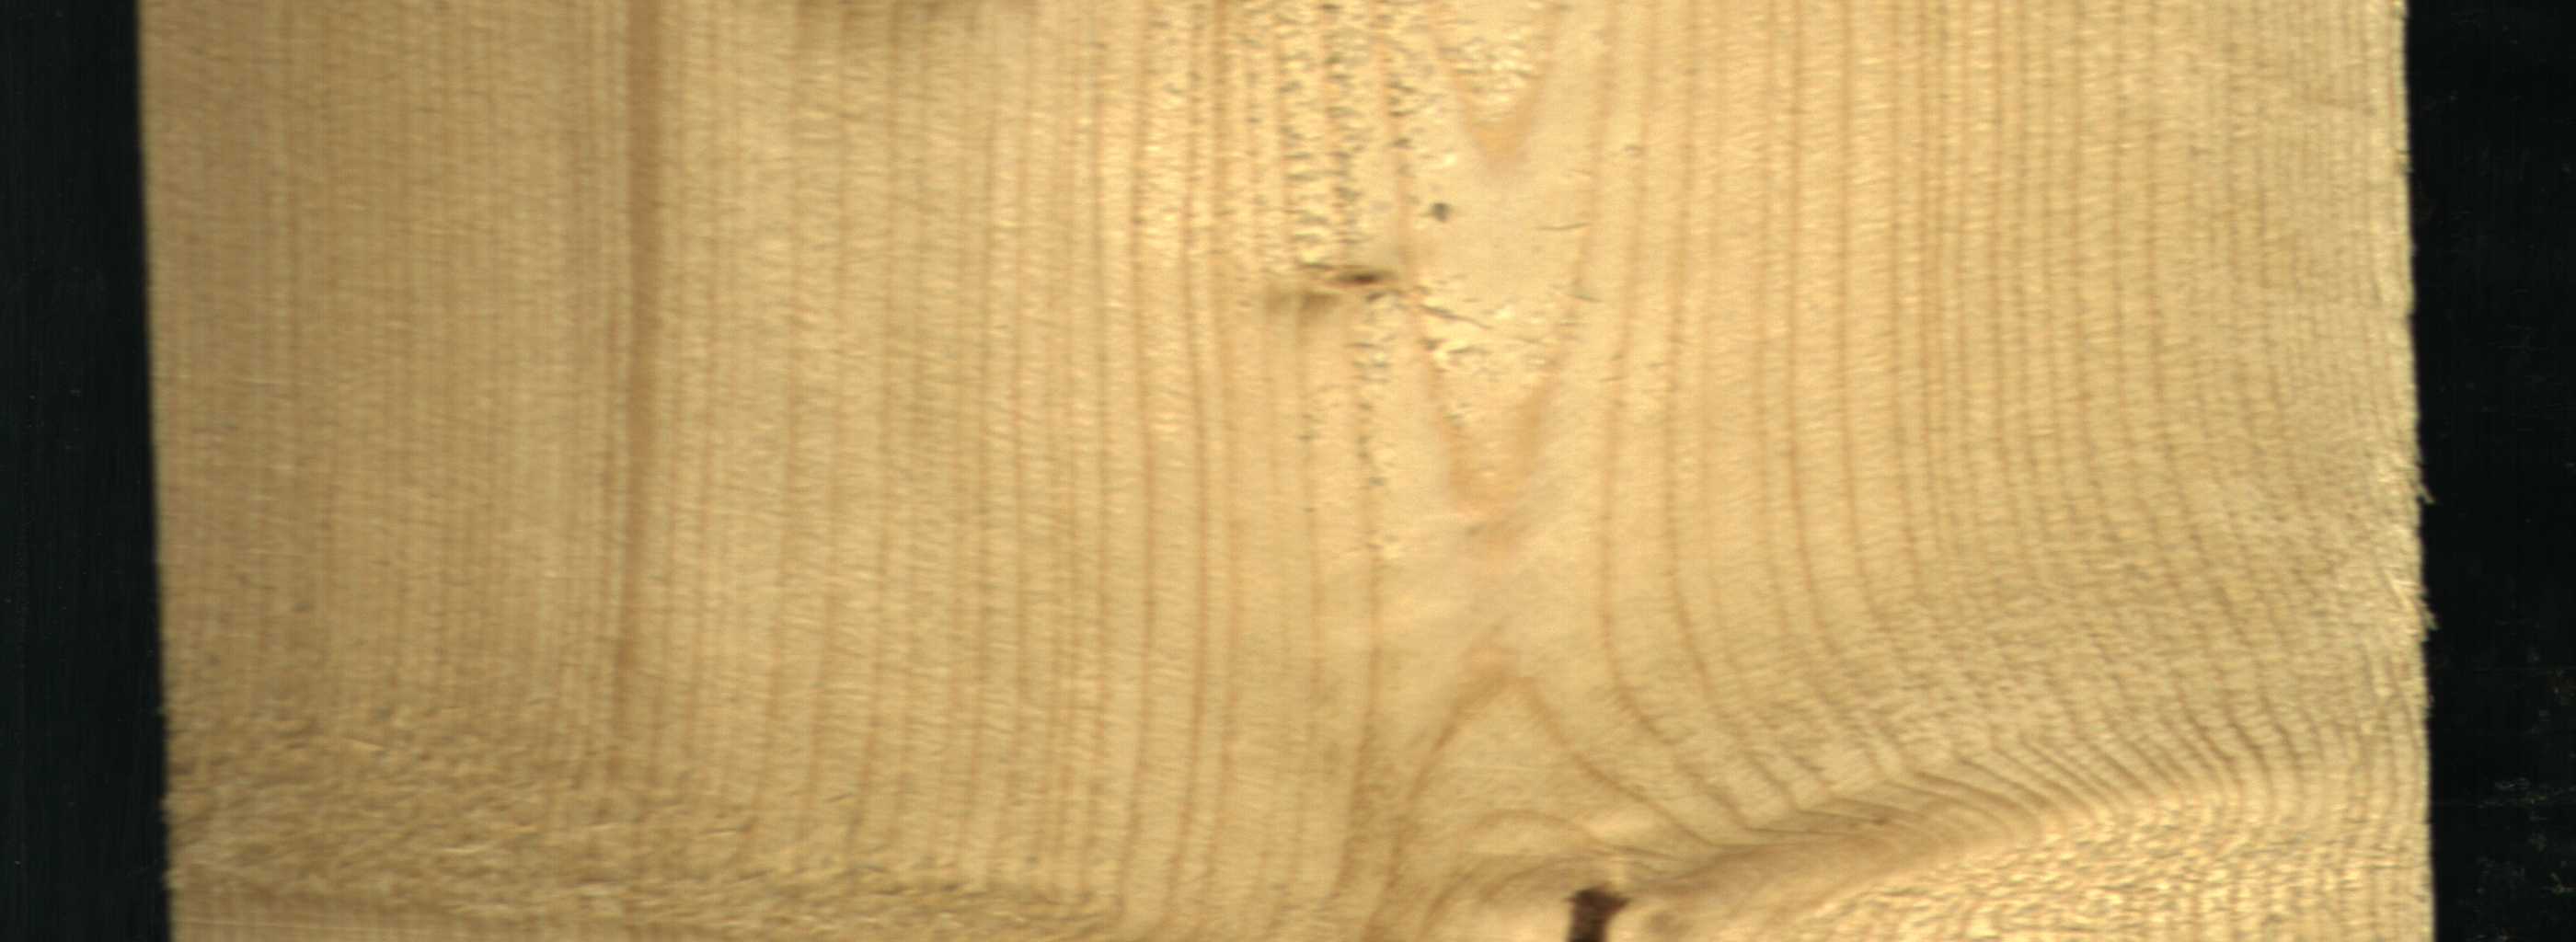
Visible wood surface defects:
Marrow
Live_Knot